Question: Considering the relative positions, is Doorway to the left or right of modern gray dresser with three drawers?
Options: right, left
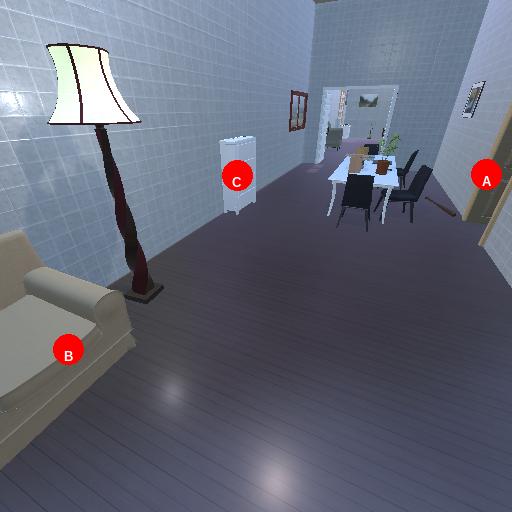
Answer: right